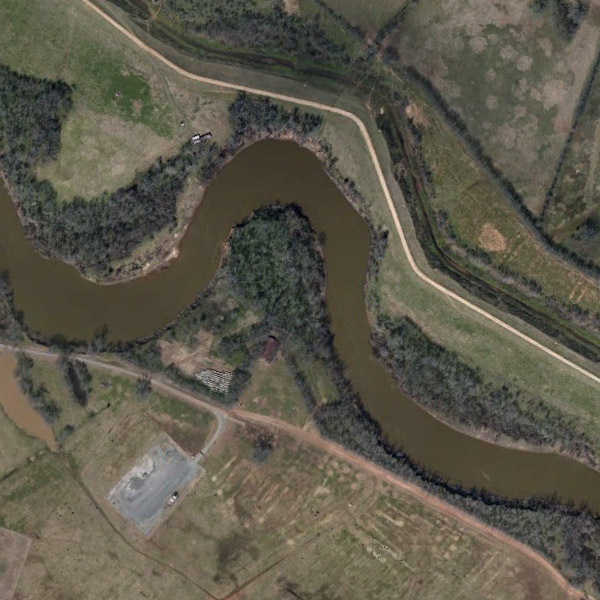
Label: River